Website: bh-photo
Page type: payment
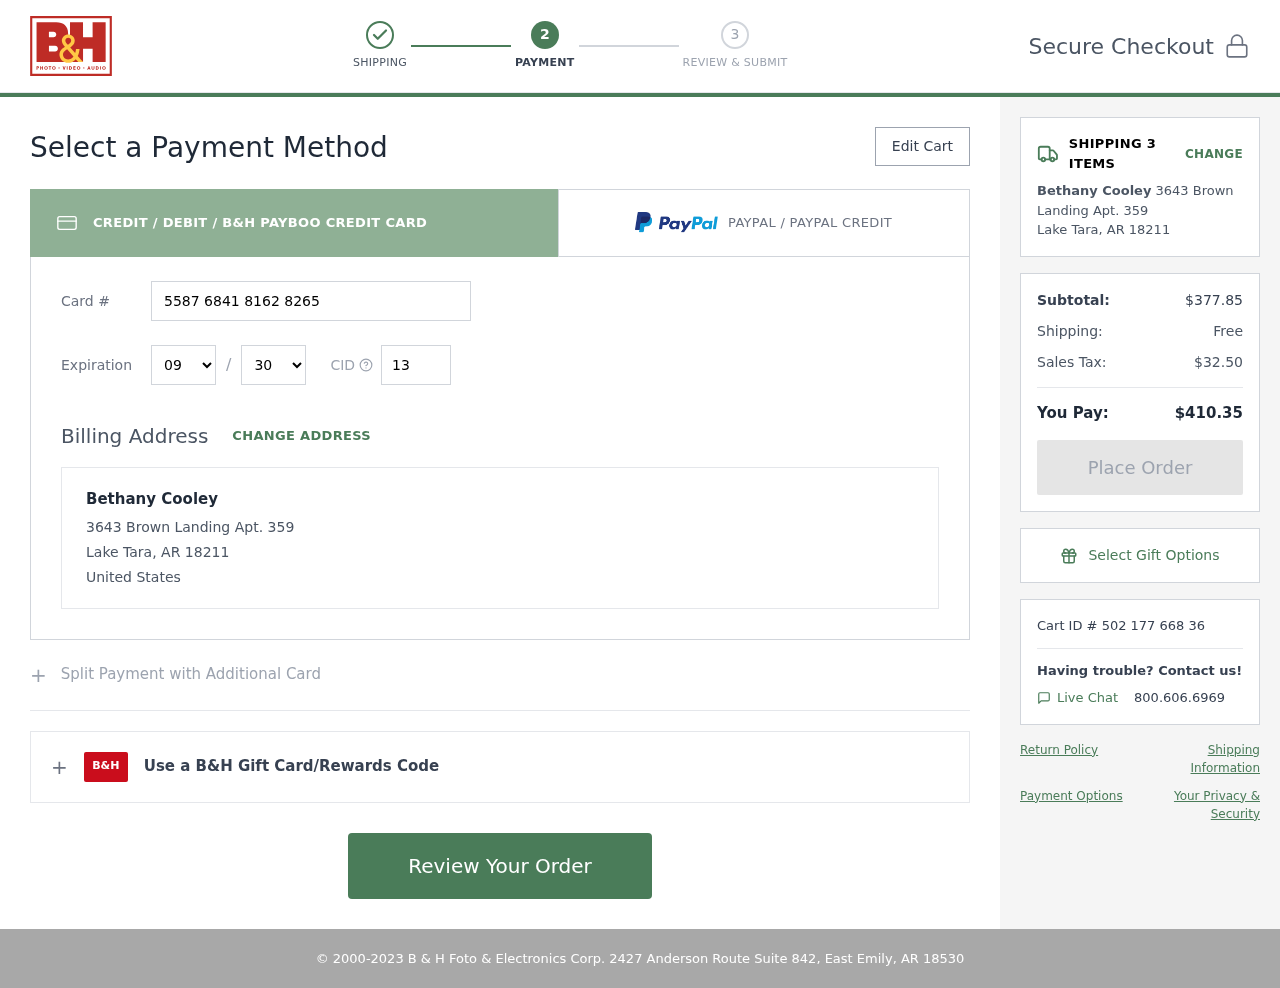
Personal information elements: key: PII_CARD_CVV
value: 136
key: PII_CARD_EXPIRY_MONTH
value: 09
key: PII_CARD_EXPIRY_YEAR
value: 30
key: PII_CARD_NUMBER
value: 5587 6841 8162 8265
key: PII_CITY_STATE_ZIP
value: Lake Tara, AR 18211
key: PII_COUNTRY
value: United States
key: PII_FULLNAME
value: Bethany Cooley
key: PII_STREET
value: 3643 Brown Landing Apt. 359
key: PII_FULLNAME2
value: Bethany Cooley
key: PII_CITY
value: Lake Tara
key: PII_STATE_ABBR
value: AR
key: PII_POSTCODE
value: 18211
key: PII_POSTCODE_FULL
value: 18211
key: PII_CITY_STATE
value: Lake Tara, AR
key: PII_POSTCODE_NUMERIC
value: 18211
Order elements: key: ORDER_NUM_ITEMS
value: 3
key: ORDER_SUBTOTAL
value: $377.85
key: ORDER_SHIPPING_COST
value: Free
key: ORDER_TAX
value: $32.50
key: ORDER_TOTAL
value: $410.35
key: ORDER_ID
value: Cart ID # 502 177 668 36